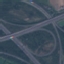
Label: Highway